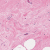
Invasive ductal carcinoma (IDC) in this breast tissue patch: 0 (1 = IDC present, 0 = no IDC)